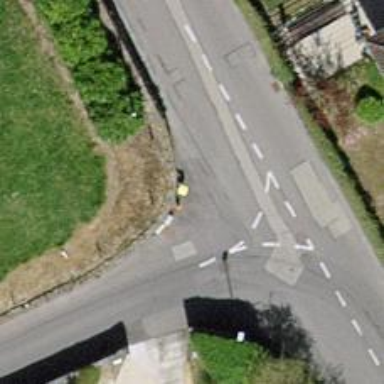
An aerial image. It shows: Post box is visible.